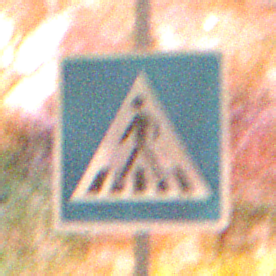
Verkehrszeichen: FussgaengerueberwegRechts
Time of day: Night
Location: Outdoor (Nature)
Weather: Clear
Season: NotSpecified
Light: Natural